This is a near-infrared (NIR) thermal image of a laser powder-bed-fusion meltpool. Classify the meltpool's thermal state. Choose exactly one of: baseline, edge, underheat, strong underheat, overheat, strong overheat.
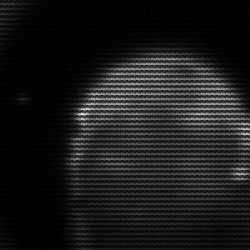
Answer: edge